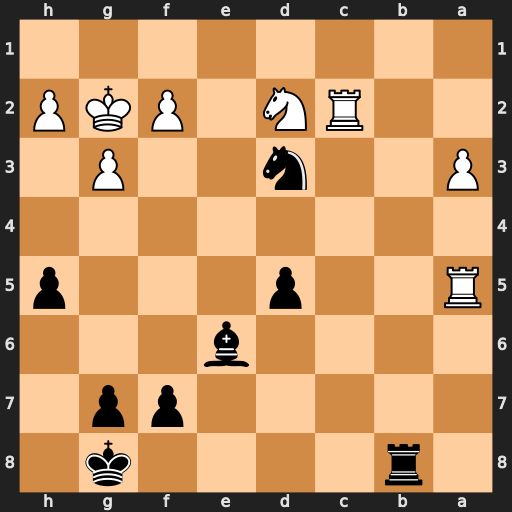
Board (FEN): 1r4k1/5pp1/4b3/R2p3p/8/P2n2P1/2RN1PKP/8
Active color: b
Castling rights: -
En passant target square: -
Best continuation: Ne1+ Kf1 Nxc2